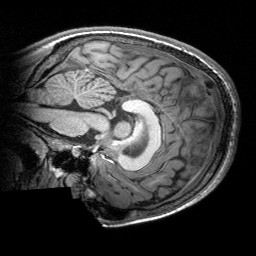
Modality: T1w
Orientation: sagittal
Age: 16
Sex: male
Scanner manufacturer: siemens
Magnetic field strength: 3 T
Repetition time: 2.53 s
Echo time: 0.00297 s